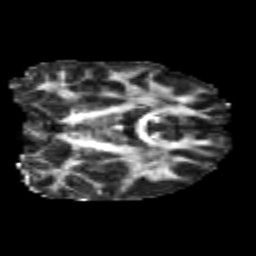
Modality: FA
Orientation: coronal
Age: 23
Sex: male
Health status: healthy
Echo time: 0.074 s